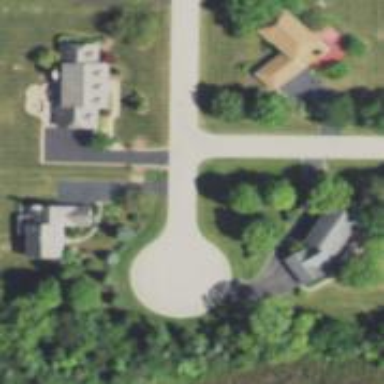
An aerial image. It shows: Driveway.